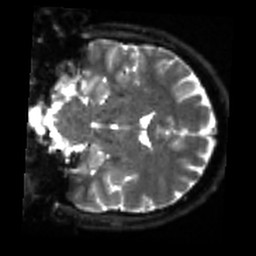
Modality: sbref
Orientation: coronal
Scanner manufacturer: siemens
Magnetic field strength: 3 T
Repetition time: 4 s
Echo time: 0.0594 s